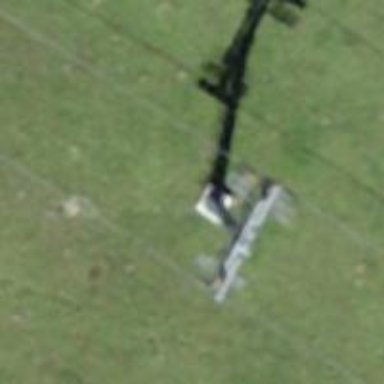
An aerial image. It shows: Pylon for aerialway.